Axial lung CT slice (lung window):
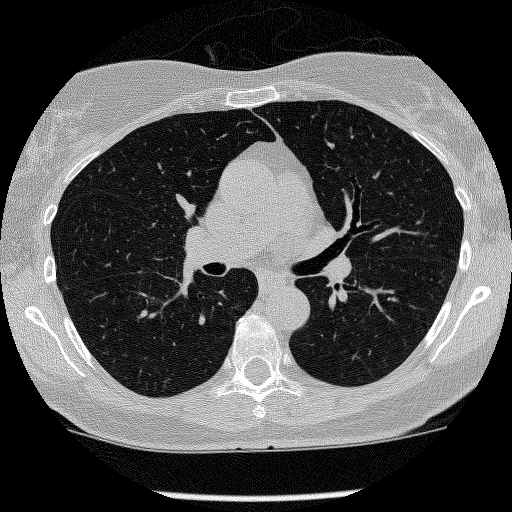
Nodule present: no